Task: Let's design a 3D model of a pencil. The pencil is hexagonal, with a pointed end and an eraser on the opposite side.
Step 144:
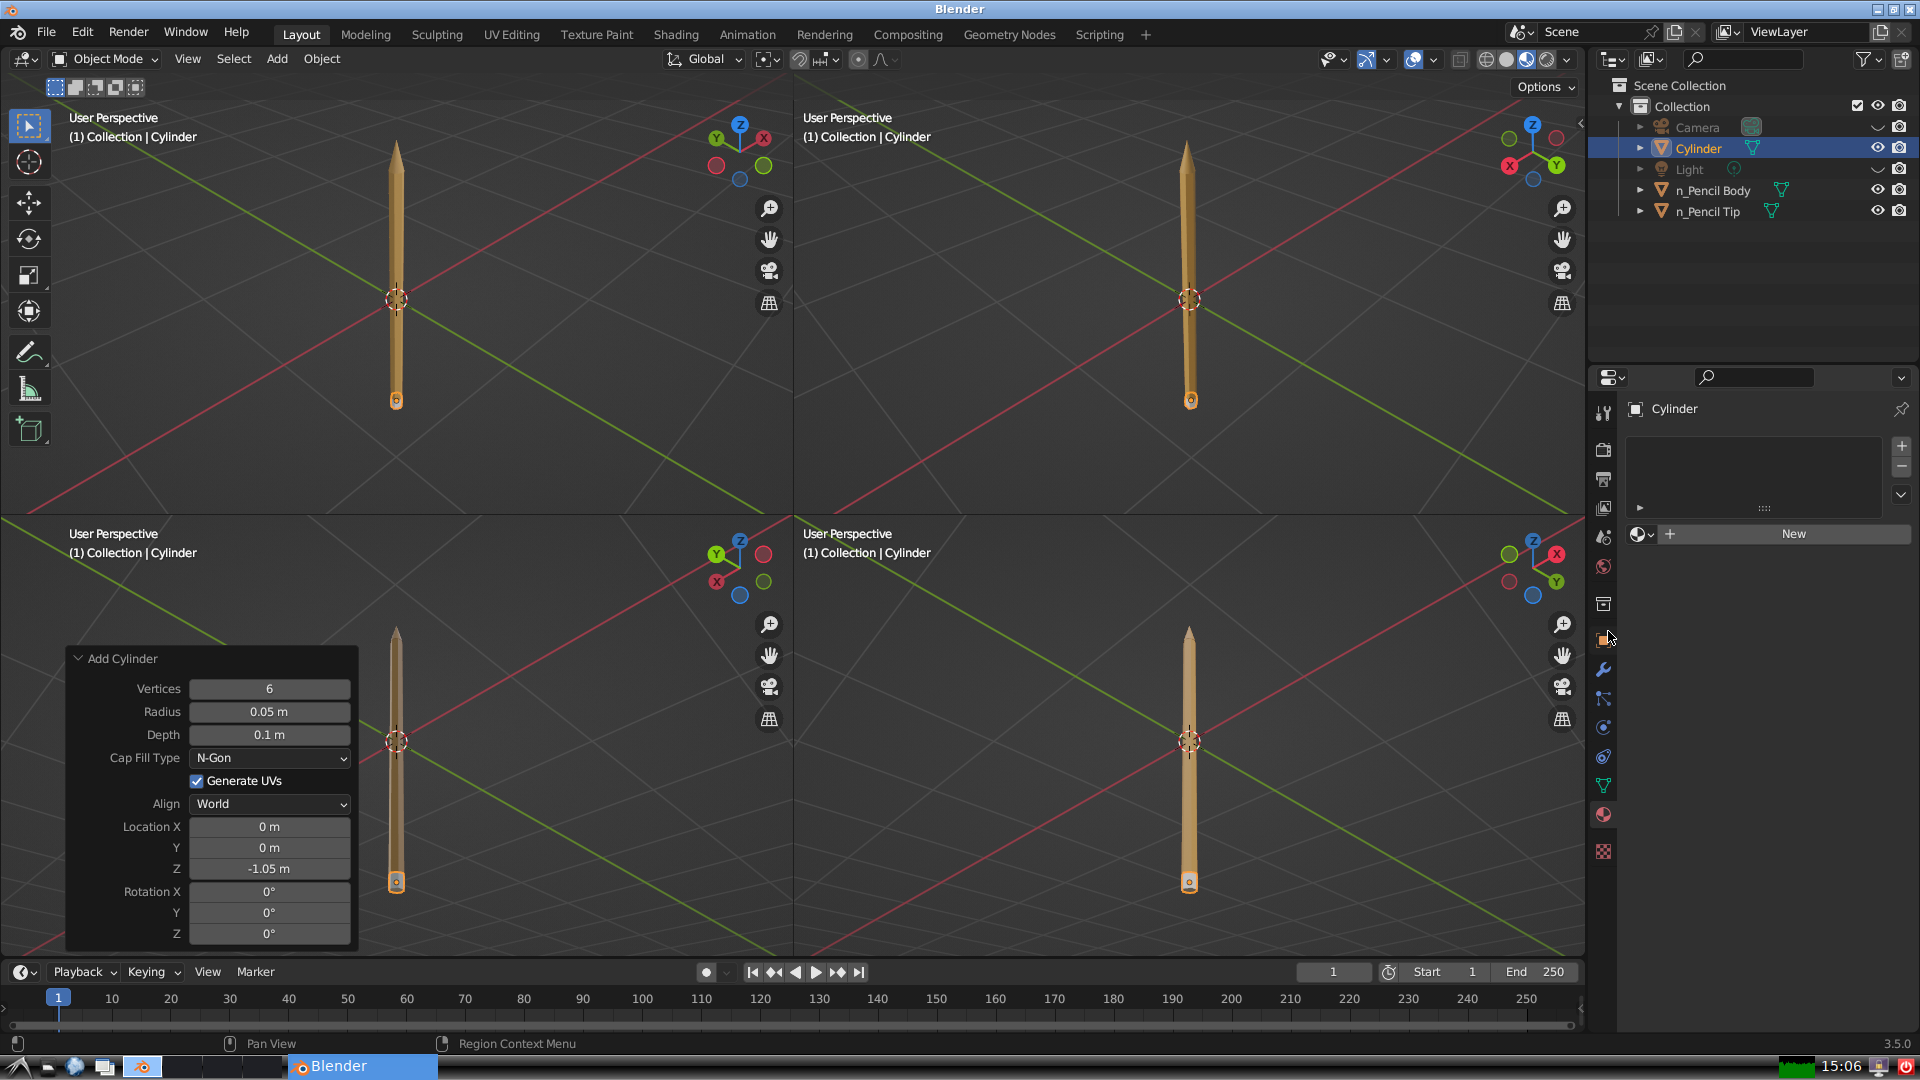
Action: click: no